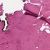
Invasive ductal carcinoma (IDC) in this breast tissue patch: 0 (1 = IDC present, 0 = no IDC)